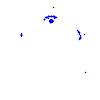
Particle: proton